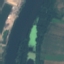
Land use / land cover: River